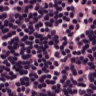
Metastatic tissue present: no